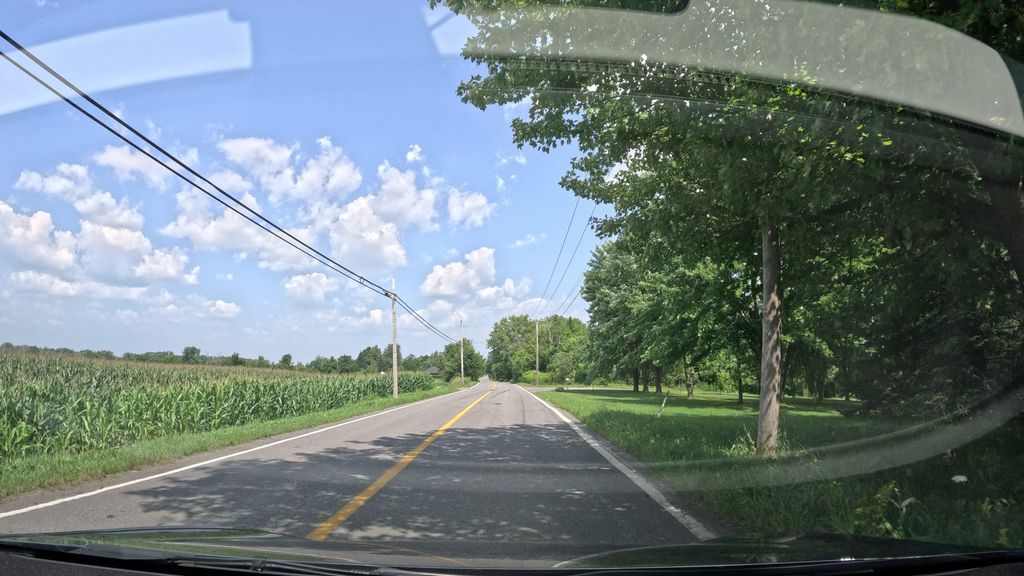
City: montreal